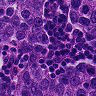
Metastatic tissue present: yes